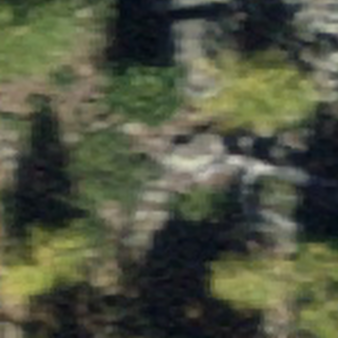
Label: other